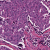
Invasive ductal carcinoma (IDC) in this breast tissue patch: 1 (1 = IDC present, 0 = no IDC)